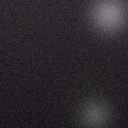
Screen state: off